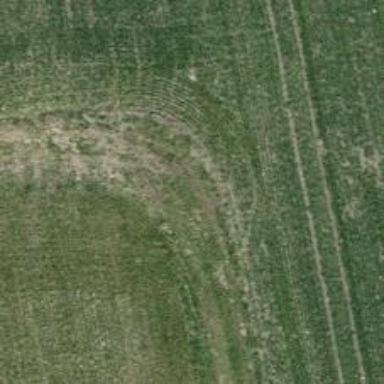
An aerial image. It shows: Grass track with grade 5 tracktype.